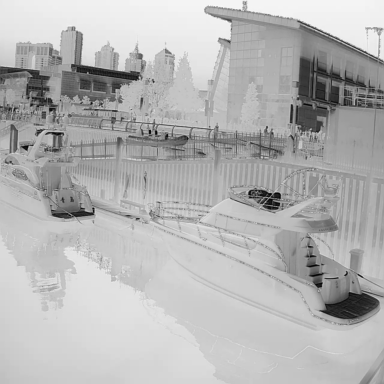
There are three canoes in the infrared image.